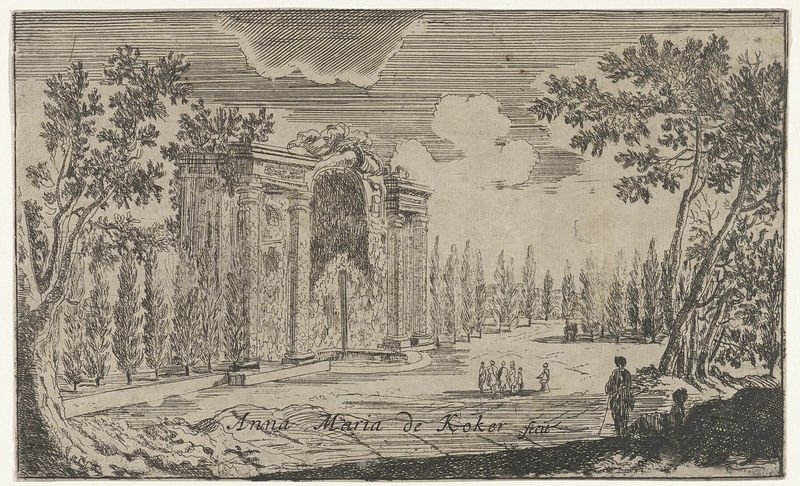
Titel: Parkgezicht met fontein
Künstler: Anna Maria de Koker
Standort: Amsterdam
Institution: Rijksmuseum
Schlagwörter: arch, columns, men, people, white, black, dark, figures, gray, grey, group, classical, cloud, clouds, man, roman, sky, tree, horizon, trees, light, garden, drawing, black and white, shadow, sketch, person, leaves, gate, place, pencil, branches, pool, figure, shadows, maria, tan, fat, trunks, pillars, anna, pediments, koker, cedars, anna maria, fore ground, illustratin, de koker, anna maria de koker